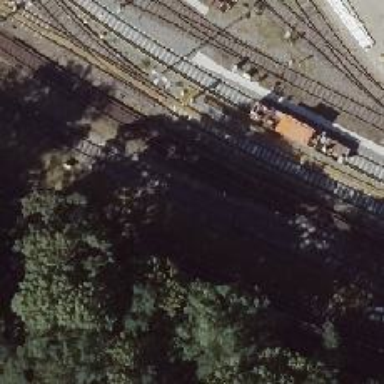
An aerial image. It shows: Railway switch with the turnout side on the left.